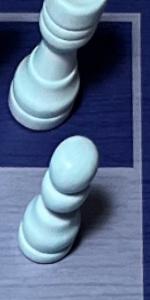
Label: Pawn_White